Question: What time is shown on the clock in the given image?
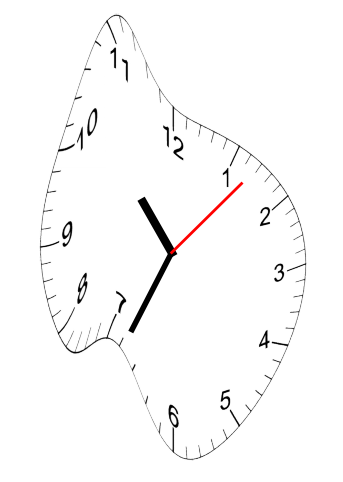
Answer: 10:34:07